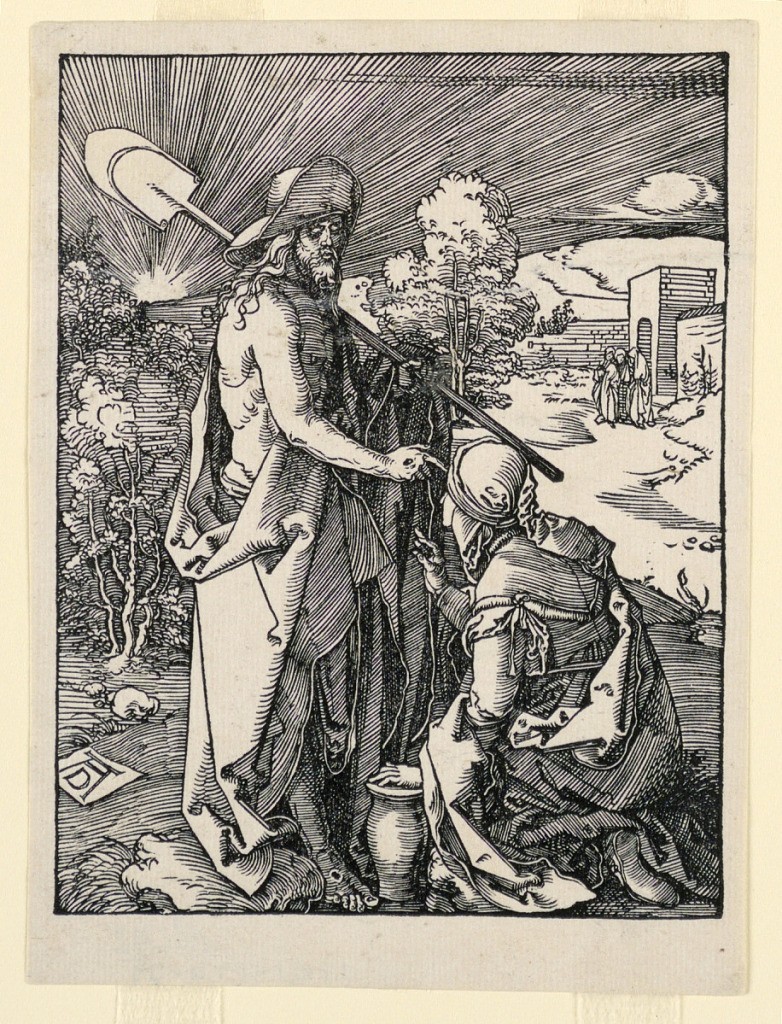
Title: Noli me Tangere (Christ Appearing to Mary Magdalen), from The Little Passion Series
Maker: Albrecht Dürer, German, 1471–1528
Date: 1509–11
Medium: Woodcut on off-white laid paper
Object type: Print
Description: Mary Magdalen kneels at right. Christ appears before her, left, wearing a large hat and carrying a shovel over his left shoulder. Figures in background. Monogram of Dürer, lower left.